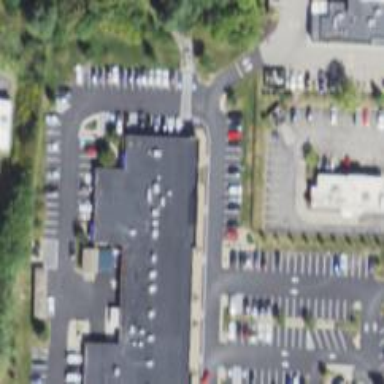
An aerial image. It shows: Car rental service.